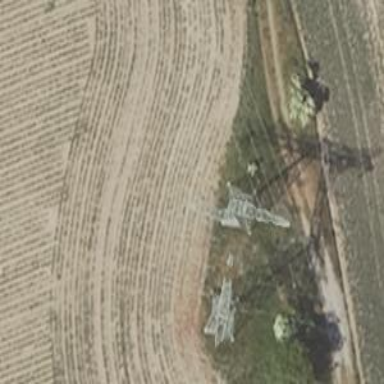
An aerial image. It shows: Power line is depicted.